Question: I am trying to create a link section in a HTML document. I have a couple links containing images. The code is here: <URL>. As you can see after the SO image there is a little black bar which looks almost like an underscore. What is causing this black bar to appear and how do I get rid of it?
In case you don't know what I'm talking about, here is an image to help:

Also here is another copy of the code:
'''
<div id="links">
<a href="http://stackoverflow.com/users/<PHONE>/cabellicar123">
<img src="http://cdn.sstatic.net/stackoverflow/img/favicon.ico" alt="stack overflow">
</a>
<a href="https://github.com/cabellicar123">
<img src="https://assets-cdn.github.com/favicon.ico" alt="github">
</a>
</div>
'''
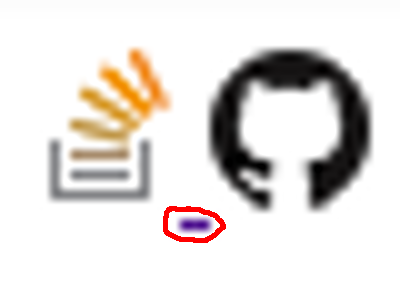
Answer: The bar is the default underline of hyperlinks.
Add this rule to your CSS stylesheet to get rid of it
'''
DIV#links A { text-decoration: none; }
'''